Question: I'm working on a project with MDI based UI. When I maximize an MDI child this bar (might be called MDI taskbar, not sure about that) appears. How do I hide it? I found a forum post showing a picture of it:

I can't find more about it on google, maybe because I don't know it's real name. I also didn't find a corresponding property in visual studio.
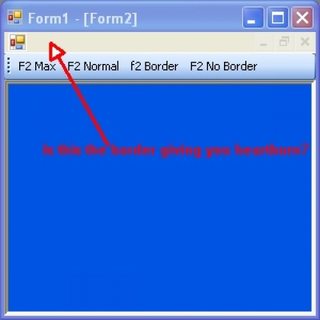
Answer: You cannot hide it, it is an essential UI widget for MDI applications. There's no way the user could close or restore a maximized MDI child window without it.
If you routinely maximize the MDI child then MDI just isn't the correct windowing model to use. You might as well swap between UserControls in a normal window.